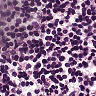
Metastatic tissue present: no